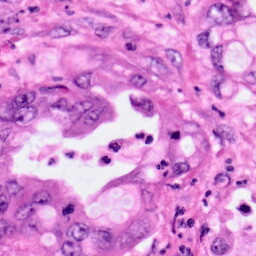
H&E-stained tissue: Pancreatic